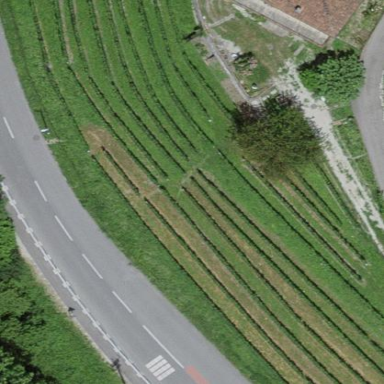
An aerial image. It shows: Vineyard with grape crops.